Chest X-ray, PA view. Patient: 35 years old, sex M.
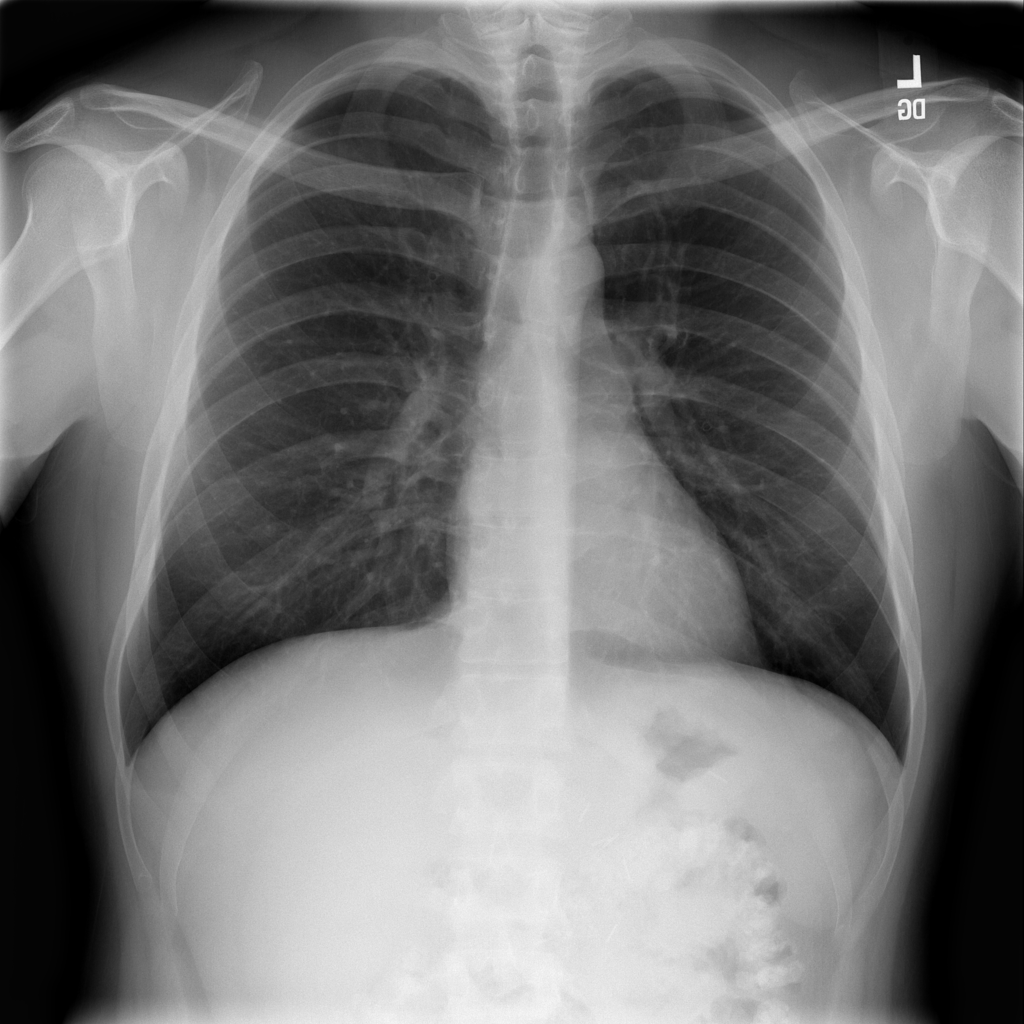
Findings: Infiltration